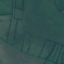
Label: Pasture